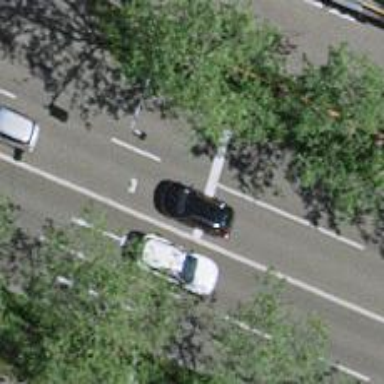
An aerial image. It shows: Road with traffic signals.